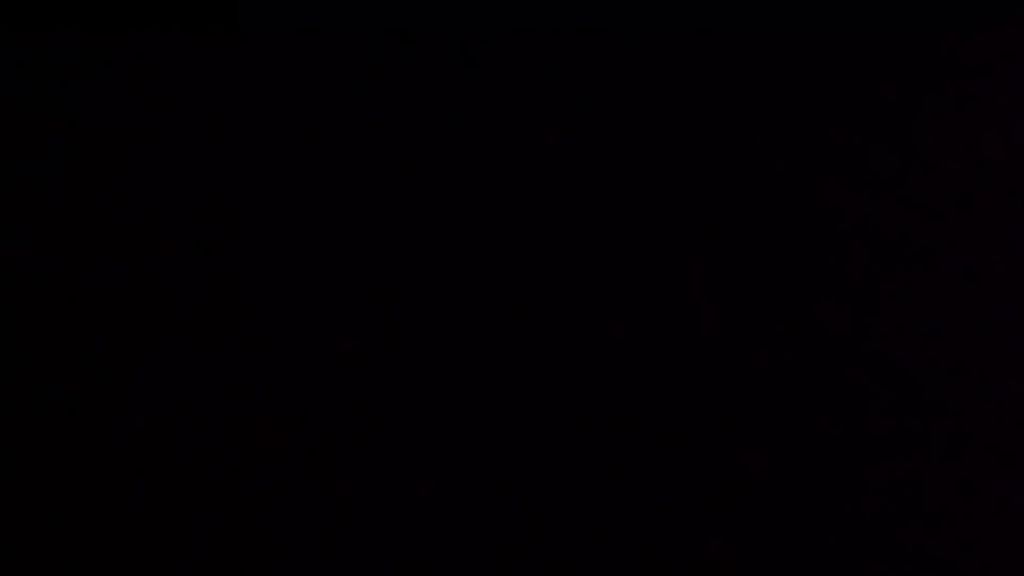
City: ottawa-gatineau